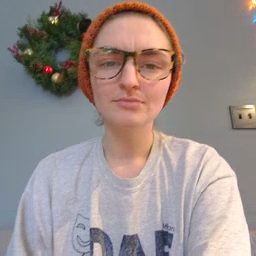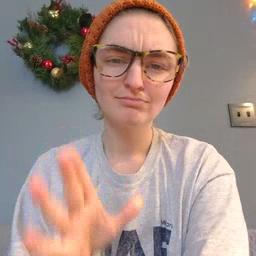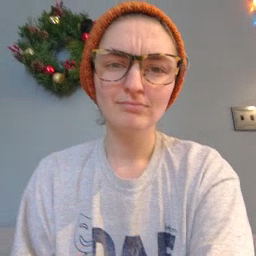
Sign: hate